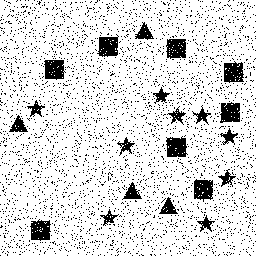
Squares: 8
Triangles: 4
Stars: 9
Total shapes: 21